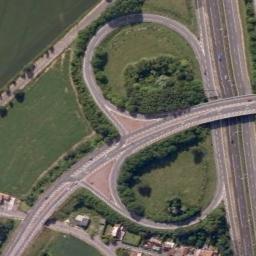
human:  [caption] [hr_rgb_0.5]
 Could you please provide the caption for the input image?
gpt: There are some green trees and green meadows beside the overpass .